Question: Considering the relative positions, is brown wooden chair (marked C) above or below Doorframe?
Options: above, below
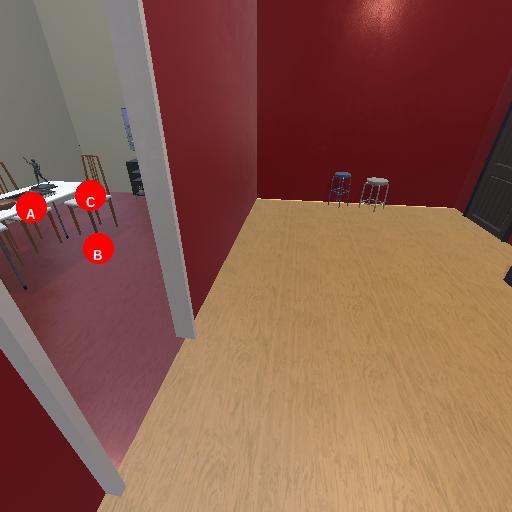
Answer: above